Question: I'm trying to integrate Amazon Payments (Payment only, not login with Amazon) into my site.
I can successfully display the authentication form for the payment:
'''
<div id="AmazonPayButton" />
@{
var callbackurl = string.Format("{0}://{1}/Account/AmazonConfirm", Request.Url.Scheme, Request.Url.Authority);
}
<script type="text/javascript">
OffAmazonPayments.Button("AmazonPayButton", "M_MYSELLERID_1234567", {
type: "PwA",
size: "medium",
authorization: function() {
loginOptions =
{scope: "payments:widget", popup: true };
authRequest = amazon.Login.authorize(loginOptions, "@(callbackurl)");
},
onError: function(error) {
alert('We could not connect to Amazon to process your payment, try again later');
}
});
</script>
</div>
'''
Amazon successful redirects to my callback URL after authentication. But when I try to display the wallet widget with the , I get an "invalid seller ID" error:
'''
<div id="walletWidgetDiv">
</div>
<script>
new OffAmazonPayments.Widgets.Wallet({
sellerId: 'M_MYSELLERID_1234567',
onReady: function(billingAgreement) {
var billingAgreementId = billingAgreement.getAmazonBillingAgreementId();
},
agreementType: 'BillingAgreement',
design: {
size : {width:'400px', height:'260px'}
},
onPaymentSelect: function(billingAgreement) {
// Replace this code with the action that you want to perform
// after the payment method is selected.
},
onError: function(error) {
alert(error.getErrorMessage());
}
}).bind("walletWidgetDiv");
</script>
'''

Why would the authentication work, only to have the Wallet display rejected?
@Brent Douglas in his answer triggered me to recheck my seller ID and I had specified an incorrect ID in one of my script references. Now I get the following error:
> "the seller ID is not in the appropriate state to execute the request"
Not sure what that means. I checked my account and the deposit/banking info is specified, and nothing else is flagged on the page. Is there anything else in the account that needs to be added/verified? (Other than the typical, web page URL and other info)
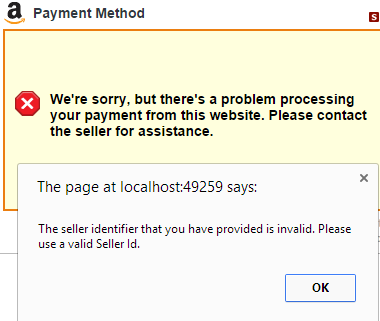
Answer: You need to log in to your Seller Central account, make sure "Amazon Payments Advanced" is selected in the drop-down at the top, click "Settings" in the upper right, then "Integration Settings". On this page you will see "Your Merchant ID". This is your Seller ID. Replace M_MYSELLERID_1234567 with this seller ID everywhere.
Assuming you are using the correct seller ID you also need to make sure you are including the following in your handle login page where you display the wallet widget.
'''
<!-- since you are using 'popup' -->
<script type='text/javascript'>
window.onAmazonLoginReady = function () {
amazon.Login.setClientId('[YOUR_CLIENT_ID]');
amazon.Login.setUseCookie(true);
};
</script>
'''
You then need to include the Widgets.js file.
For sandbox mode you would use this.
'''
<script src='https://static-na.payments-amazon.com/OffAmazonPayments/us/sandbox/js/Widgets.js'></script>
'''
For production you would use this.
'''
<script src='https://static-na.payments-amazon.com/OffAmazonPayments/us/js/Widgets.js'></script>
'''